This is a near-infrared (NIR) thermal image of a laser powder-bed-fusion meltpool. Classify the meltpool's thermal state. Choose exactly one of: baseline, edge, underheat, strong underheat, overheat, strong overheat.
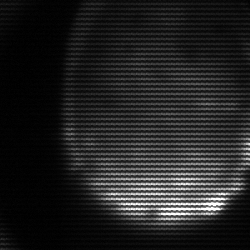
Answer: edge